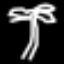
Label: palm tree